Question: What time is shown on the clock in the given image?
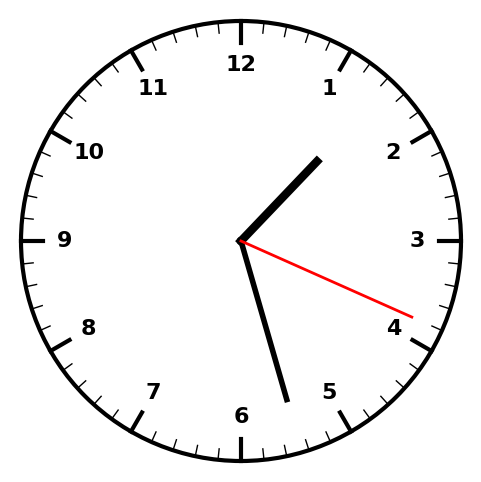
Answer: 01:27:19